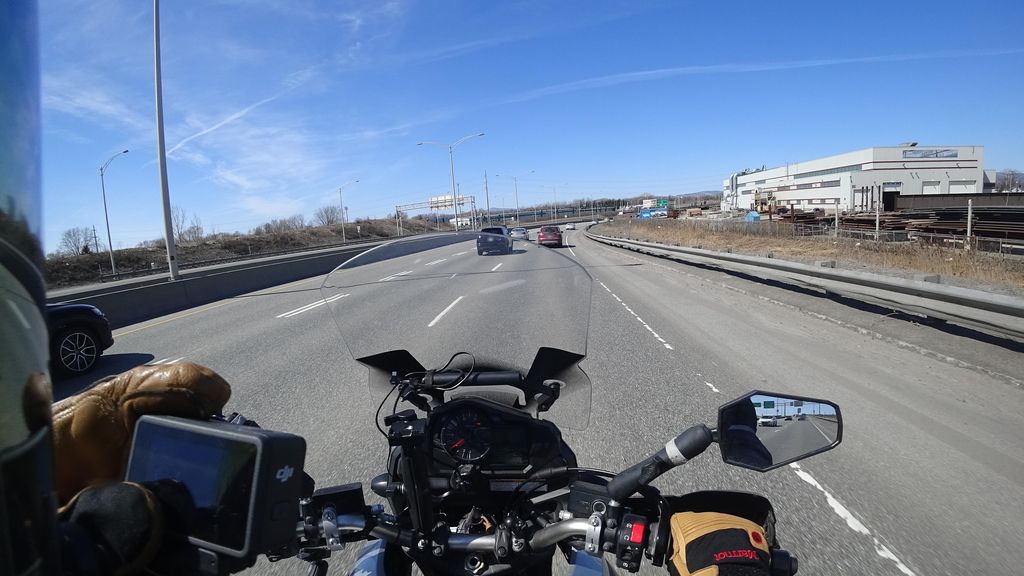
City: quebec_city